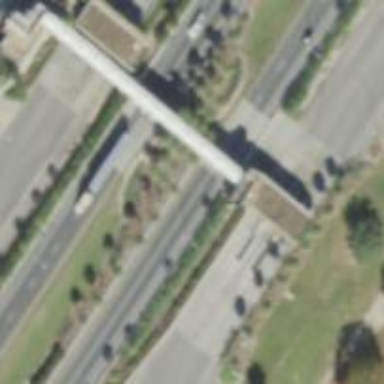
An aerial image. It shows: Toll gantry on the road.